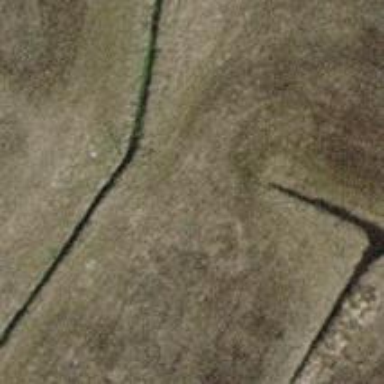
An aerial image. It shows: Ditch in the surroundings.